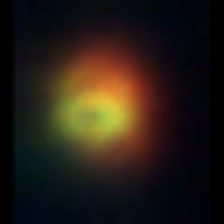
Taxon: NanoPlankton
Group: Other